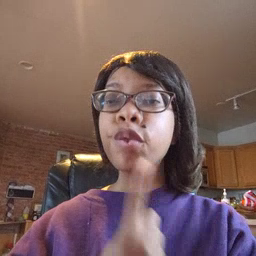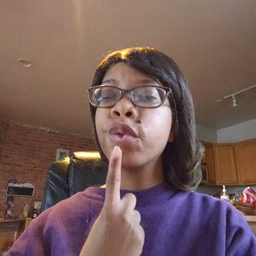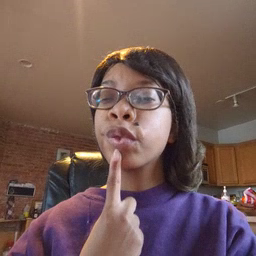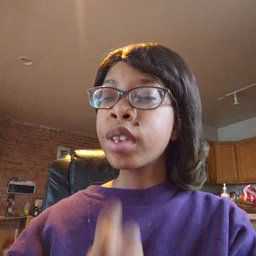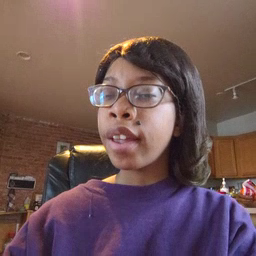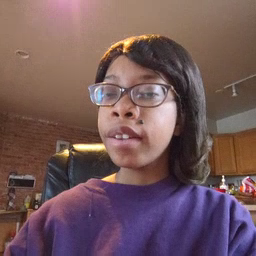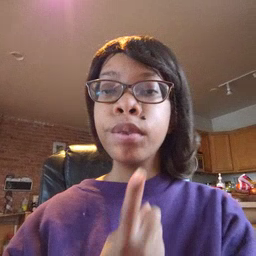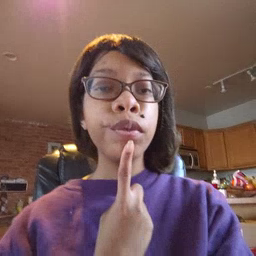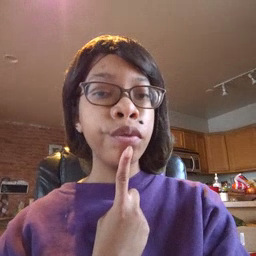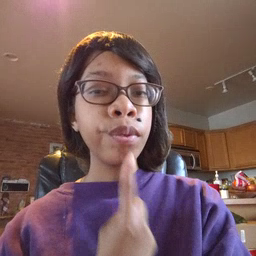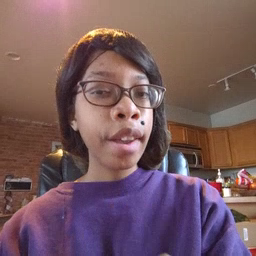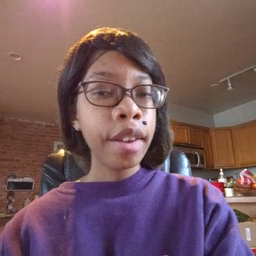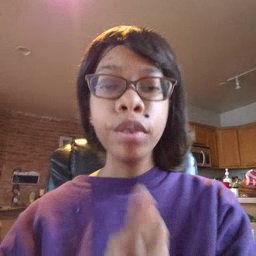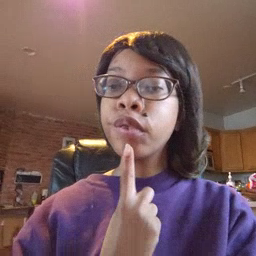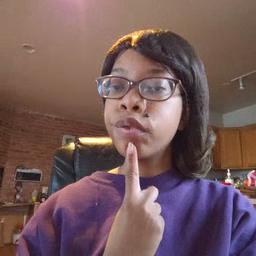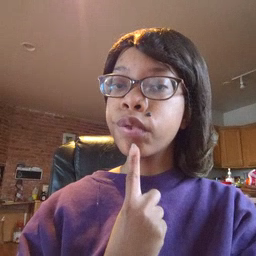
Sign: red